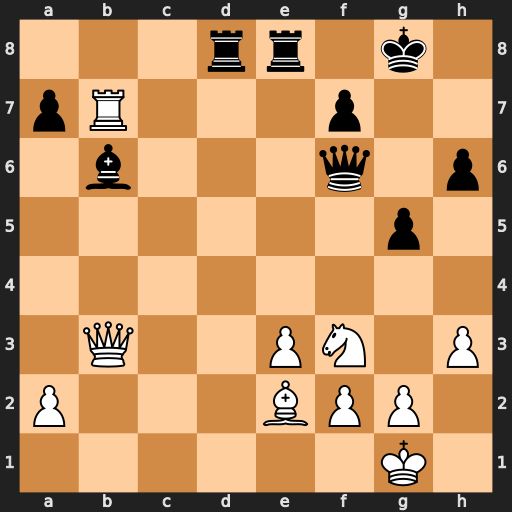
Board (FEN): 3rr1k1/pR3p2/1b3q1p/6p1/8/1Q2PN1P/P3BPP1/6K1
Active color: w
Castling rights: -
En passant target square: -
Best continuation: Rxf7 Qxf7 Bc4 Rd1+ Kh2 Bc7+ g3